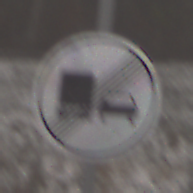
Verkehrszeichen: EndeUeberholverbotKraftfahrzeuge
Umgebung: Outdoor, Nature
Tageszeit: Midday
Wetter: Overcast
Licht: Natural
Jahreszeit: Winter
Kontrast: LowContrast